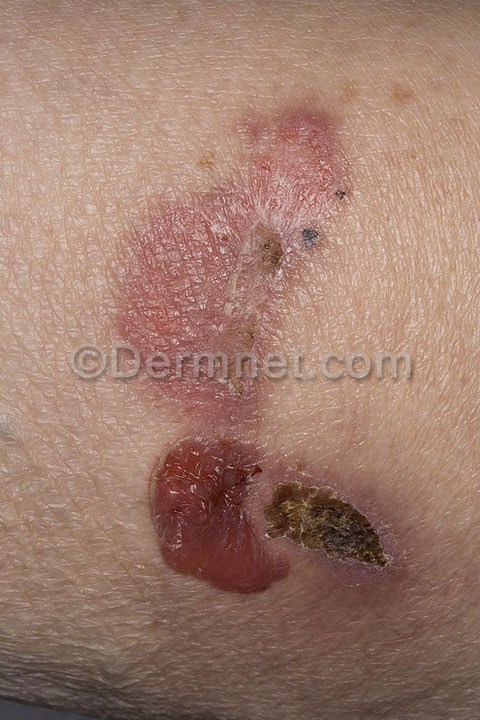
Disease: Bullous Disease Photos